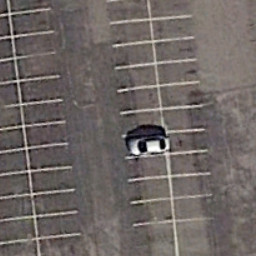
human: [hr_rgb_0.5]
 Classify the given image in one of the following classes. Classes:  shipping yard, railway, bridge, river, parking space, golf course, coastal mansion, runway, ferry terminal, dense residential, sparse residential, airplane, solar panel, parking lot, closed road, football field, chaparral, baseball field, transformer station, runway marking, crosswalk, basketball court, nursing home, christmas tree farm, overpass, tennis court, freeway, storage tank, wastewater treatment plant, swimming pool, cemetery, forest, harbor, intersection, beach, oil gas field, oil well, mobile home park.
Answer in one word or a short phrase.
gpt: parking space